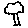
Label: tree